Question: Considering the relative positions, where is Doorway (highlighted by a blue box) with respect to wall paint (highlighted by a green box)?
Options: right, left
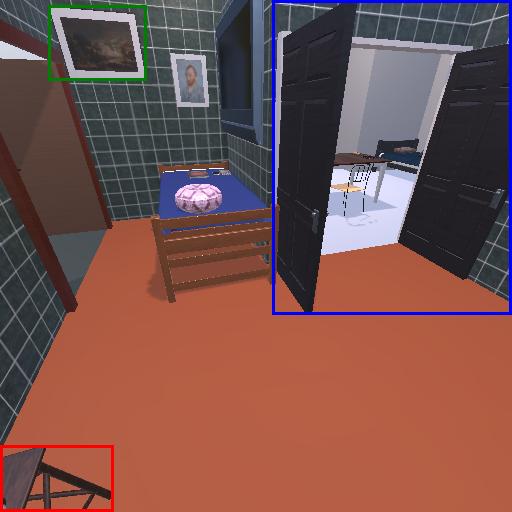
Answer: right